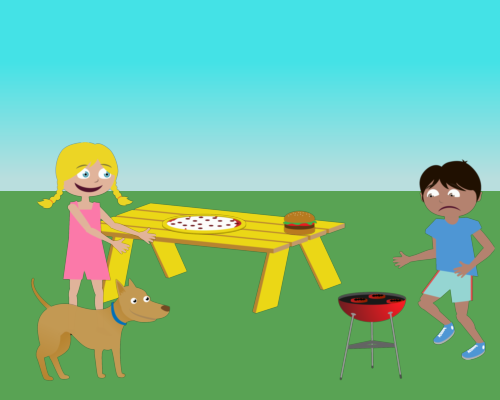
jenny on left side and her mouth level with horizon she is smiling facing left with arms out large dog facing left standing in front of her blocking her feet and a large table with left corner behind jenny and there is pizza in center and hamburger in right corner and mike is against right corner running sadly to the left eyes level with horizon large grill between him and table